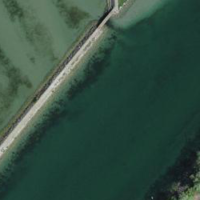
EUNIS habitat code: 14
Species observed at this site:
Hedera helix
Cornus sanguinea